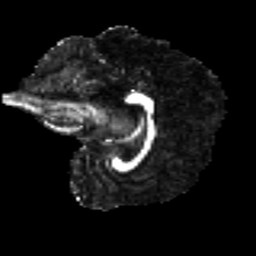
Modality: FA
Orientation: sagittal
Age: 25
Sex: female
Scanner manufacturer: ge
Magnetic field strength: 3 T
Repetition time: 7.8 s
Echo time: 0.0608 s